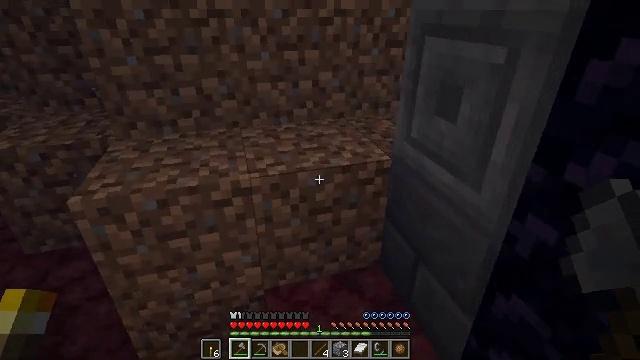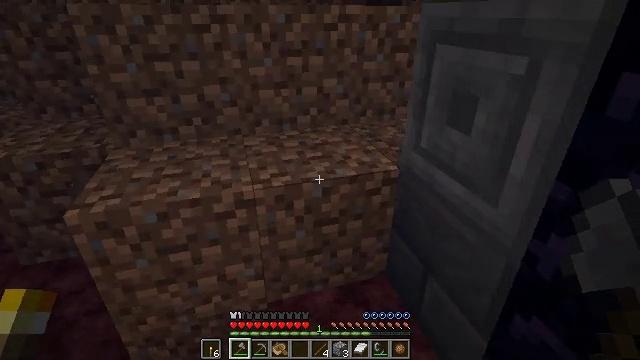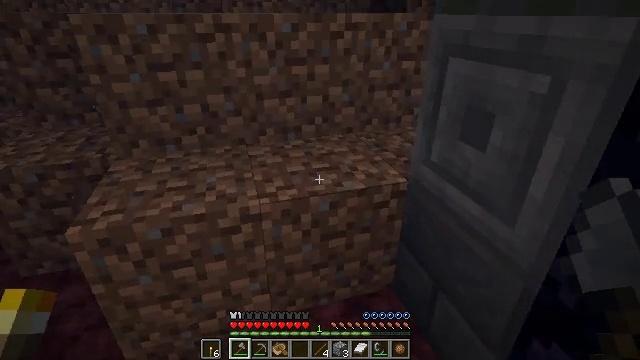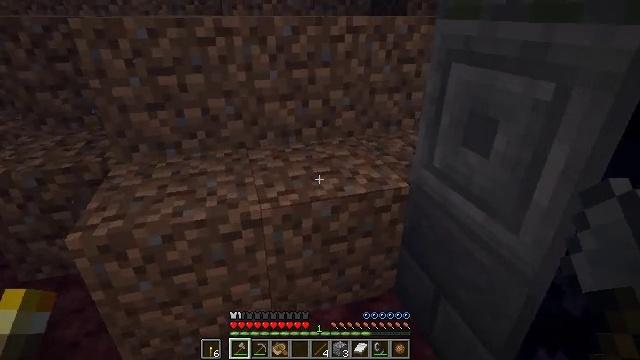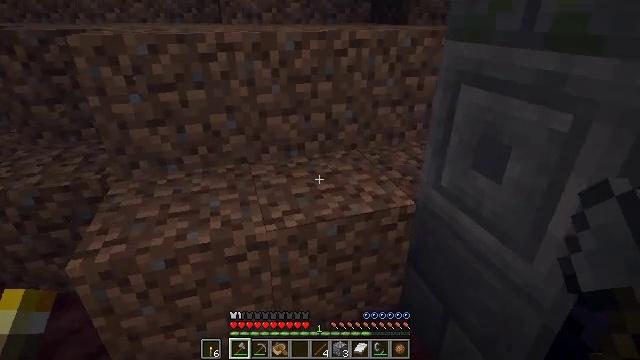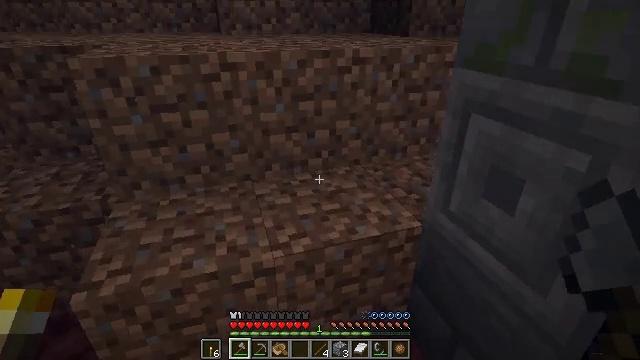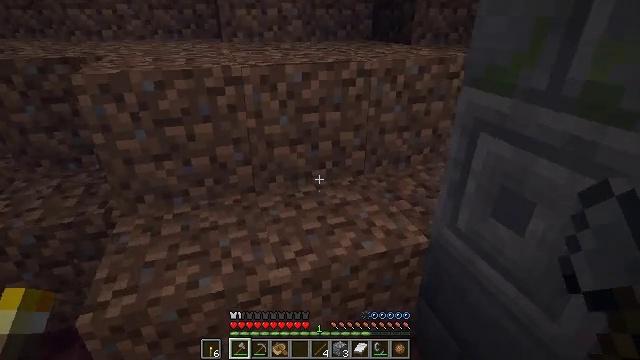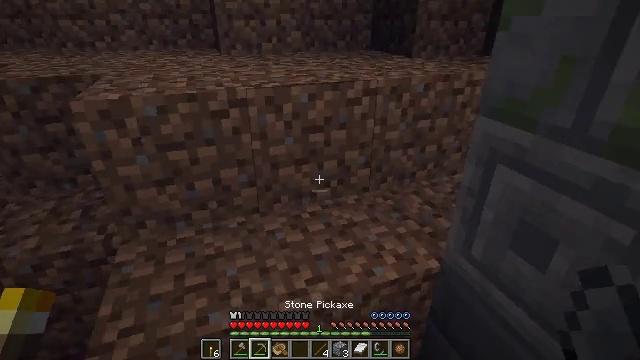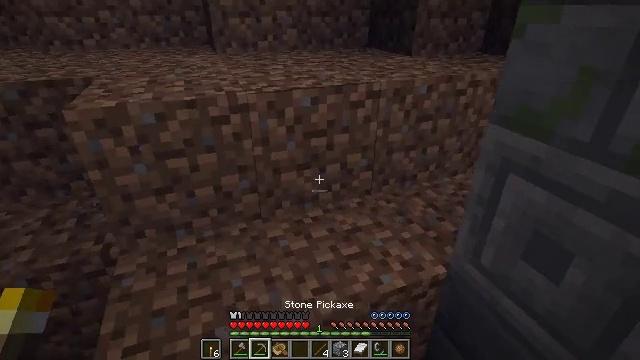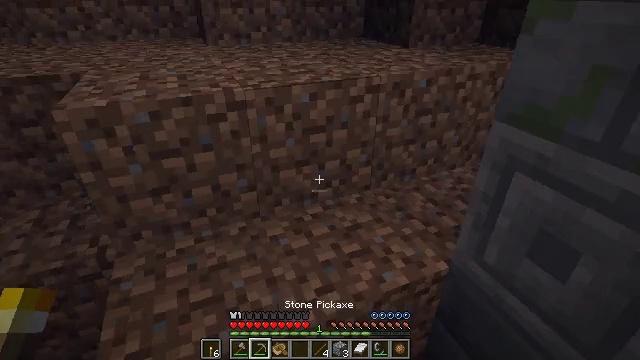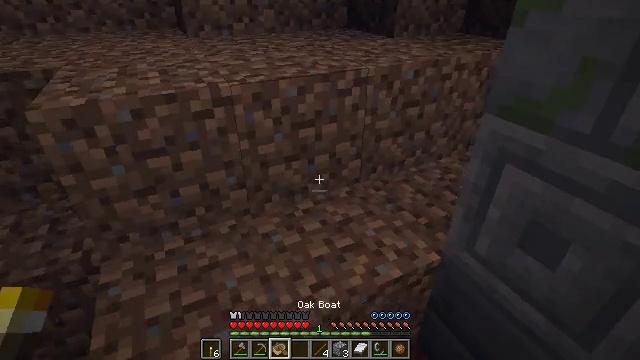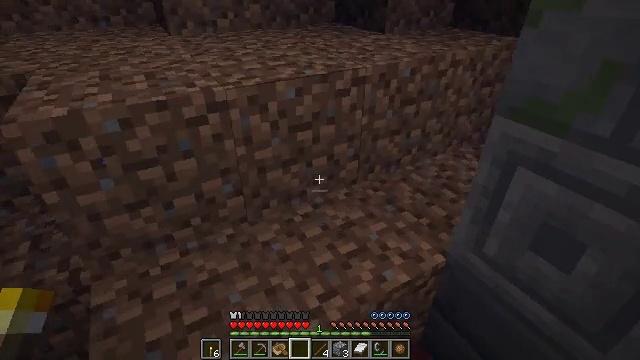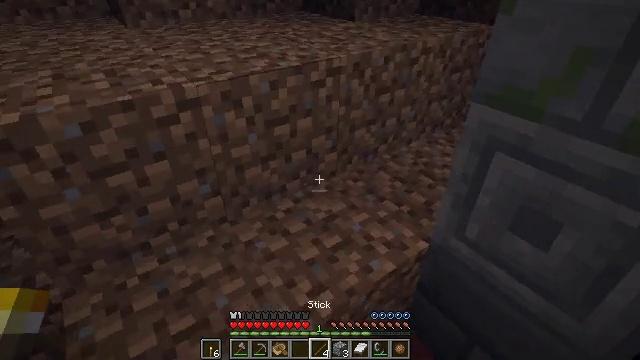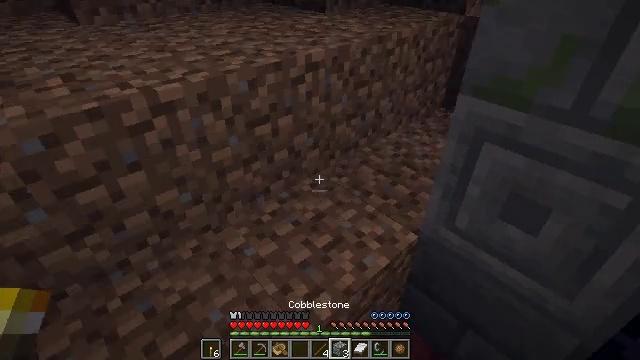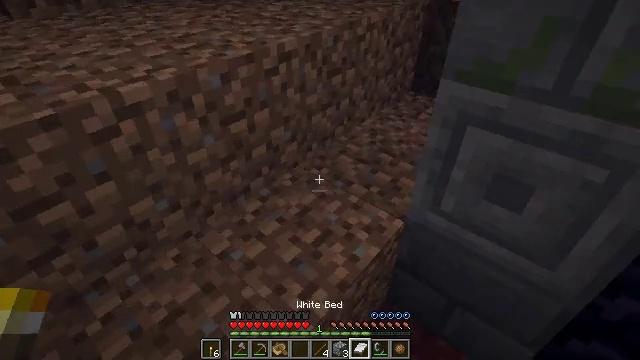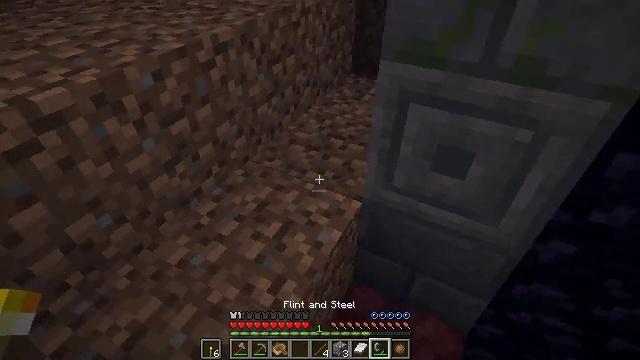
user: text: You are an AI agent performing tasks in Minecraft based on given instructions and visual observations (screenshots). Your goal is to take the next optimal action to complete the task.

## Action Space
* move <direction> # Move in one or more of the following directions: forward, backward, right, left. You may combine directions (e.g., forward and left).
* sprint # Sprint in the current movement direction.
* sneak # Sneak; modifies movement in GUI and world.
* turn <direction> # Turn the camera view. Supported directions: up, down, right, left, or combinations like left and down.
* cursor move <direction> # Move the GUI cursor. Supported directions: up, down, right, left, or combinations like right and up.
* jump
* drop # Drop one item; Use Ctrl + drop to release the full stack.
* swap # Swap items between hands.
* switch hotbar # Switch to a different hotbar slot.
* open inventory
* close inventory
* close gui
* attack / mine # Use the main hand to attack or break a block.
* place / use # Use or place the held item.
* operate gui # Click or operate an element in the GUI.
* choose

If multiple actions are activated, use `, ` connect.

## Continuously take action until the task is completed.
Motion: motion action
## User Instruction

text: Mine seagrass underwater.
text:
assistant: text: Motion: move forward and move left, jump
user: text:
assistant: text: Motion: move forward and move left, jump
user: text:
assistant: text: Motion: move forward and move left, jump
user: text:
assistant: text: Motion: move forward and move left, jump
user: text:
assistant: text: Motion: move forward and move left, jump
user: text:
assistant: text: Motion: move forward and move left
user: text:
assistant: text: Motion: move forward and move left, turn right
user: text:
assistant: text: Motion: move forward and move left, turn right and down
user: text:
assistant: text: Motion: move forward and move left, turn right and down
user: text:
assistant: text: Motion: move forward and move left, turn right and down
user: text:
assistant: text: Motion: move forward and move left, turn right and down
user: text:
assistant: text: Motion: move forward and move left, turn right and down
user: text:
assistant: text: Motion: move forward and move left, turn right and down
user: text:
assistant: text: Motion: move forward and move left, turn right and down
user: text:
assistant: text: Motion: move forward, turn right and down
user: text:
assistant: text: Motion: move forward, turn right and down
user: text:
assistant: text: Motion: move forward, turn left and down
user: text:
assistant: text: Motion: move forward
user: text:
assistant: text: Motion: move forward
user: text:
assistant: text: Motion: move forward
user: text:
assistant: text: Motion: move forward
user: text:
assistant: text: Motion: move forward
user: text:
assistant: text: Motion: move forward
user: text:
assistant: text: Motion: move forward, turn right and down
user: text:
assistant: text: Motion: move forward, turn right and down
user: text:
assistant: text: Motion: move forward, turn right and down
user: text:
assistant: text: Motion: move forward, turn right
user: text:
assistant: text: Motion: move forward, turn right and down, jump
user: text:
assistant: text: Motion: move forward, jump
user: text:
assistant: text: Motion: move forward, jump